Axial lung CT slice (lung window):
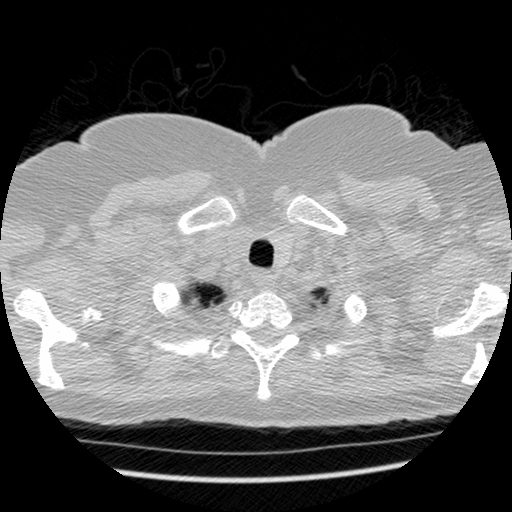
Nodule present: no